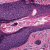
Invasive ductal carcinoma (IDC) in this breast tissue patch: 0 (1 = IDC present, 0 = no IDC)